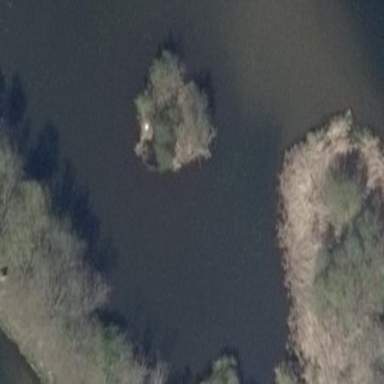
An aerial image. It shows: Islet located in wetland area with reedbed vegetation.